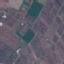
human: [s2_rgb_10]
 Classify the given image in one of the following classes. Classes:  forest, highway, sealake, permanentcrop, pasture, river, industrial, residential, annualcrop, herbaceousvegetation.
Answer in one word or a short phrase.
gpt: PermanentCrop